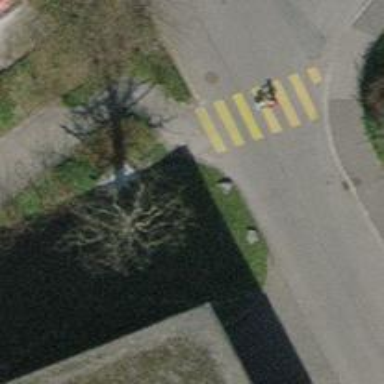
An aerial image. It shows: Kerb barrier.